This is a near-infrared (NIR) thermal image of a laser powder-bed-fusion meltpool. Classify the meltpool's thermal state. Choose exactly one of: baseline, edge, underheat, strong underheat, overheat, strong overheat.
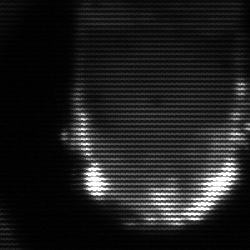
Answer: baseline